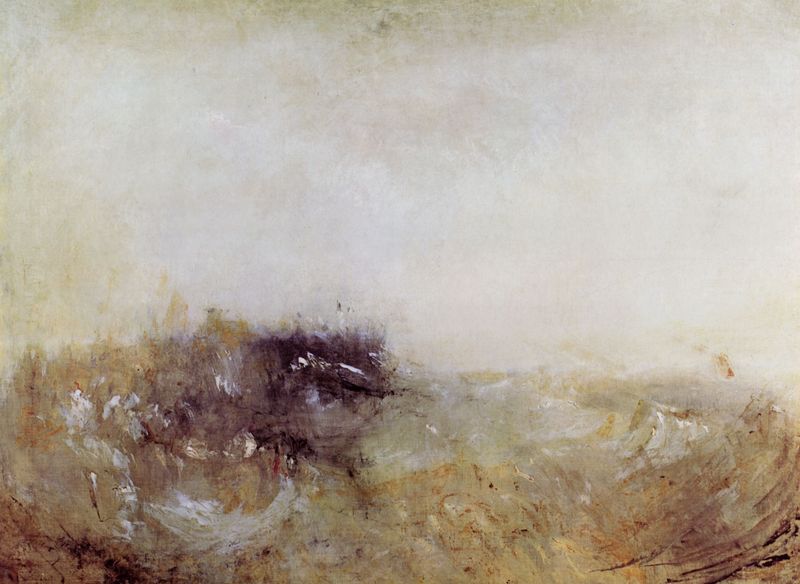
Titel: Rauhes Meer
Künstler: William Turner
Standort: London
Institution: Tate Gallery
Schlagwörter: blau, dunkel, gemälde, gewitter, himmel, meer, wasser, weiß, wolken, aquarell, cezanne, gelb, grün, impressionismus, komposition, landschaft, ocker, sand, see, ufer, bewegung, blume, braun, bunt, grau, hell, licht, orange, schwarz, rot, schleier, beige, malerei, wand, öl, einsamkeit, erde, horizont, natur, wind, pastos, boden, lichtpunkte, england, kontrast, ofen, krug, vase, bewegt, erdig, topf, gischt, schiff, welle, wellen, abstrakt, farben, modern, dunst, farbe, lila, nebel, violett, linien, herbst, winter, matt, romantik, schaum, ölgemälde, luft, querformat, sturm, turner, unruhe, unwetter, wetter, wild, woge, wogen, duktus, streifen, stimmung, striche, unscharf, regen, smog, indigo, helligkeit, neblig, erdfarben, paul, traurigkeit, loch, leinwand, kunst, malen, pinsel, malduktus, pinselduktus, pinselstrich, trüb, spritzen, küche, verschwommen, verwischt, malerisch, strudel, struktur, schaumkronen, undeutlich, schlieren, schemen, schleim, klecks, moderne kunst, okker, rohr, herd, brauch, gefühl, mee, gemäle, immressionismus, ofenrohr, william, schwarzblau, spatel, helle farben, dunstig, william turner, freiluft, turnerig, darm, hund katze maus, tunrer, nichts, ekel, glitschig, 19. jahrhundert, nichst, grgau